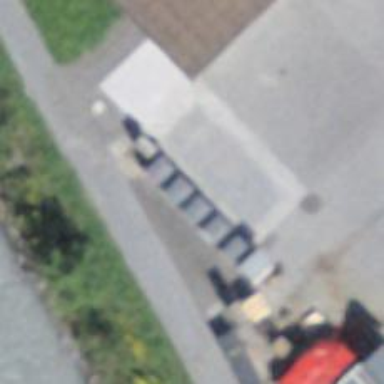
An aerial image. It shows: Recycling center.